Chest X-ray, PA view. Patient: 50 years old, sex M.
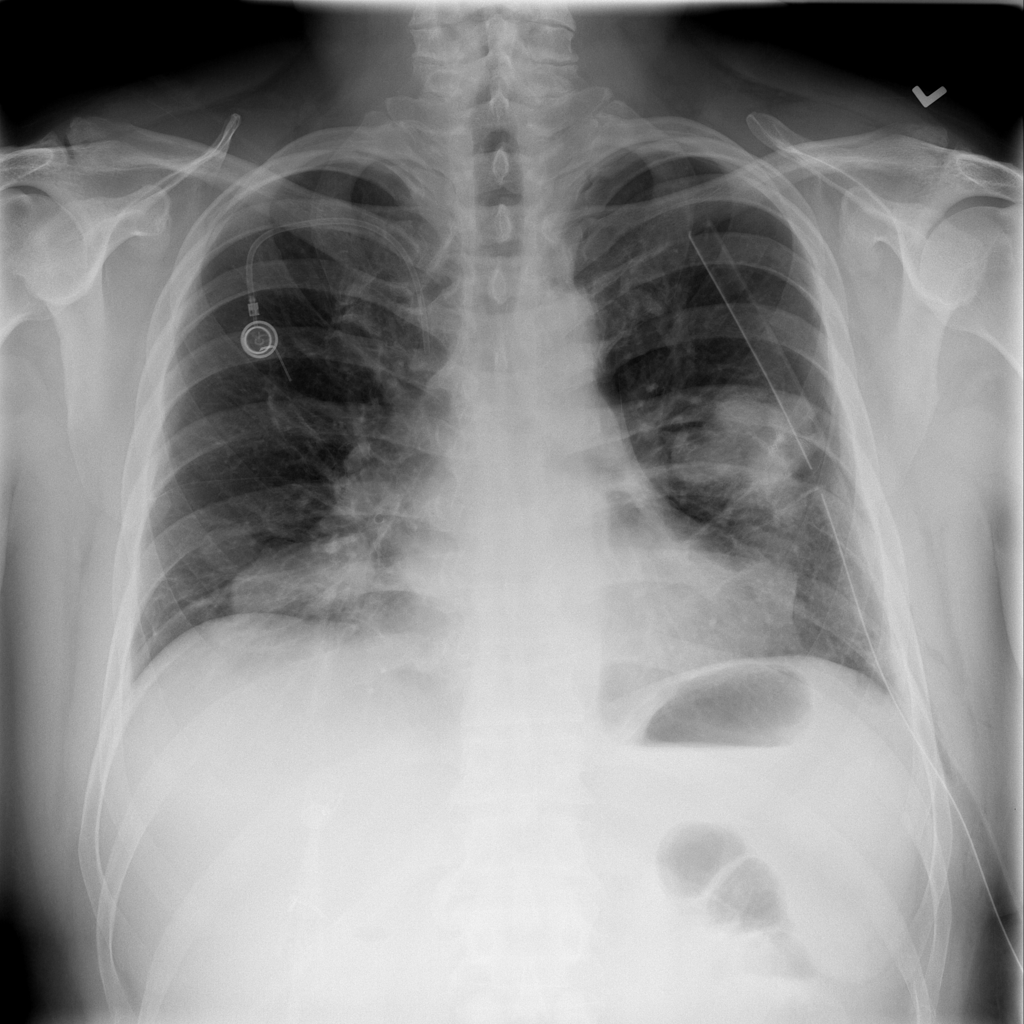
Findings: Mass, Pneumothorax